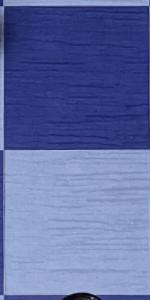
Label: Empty